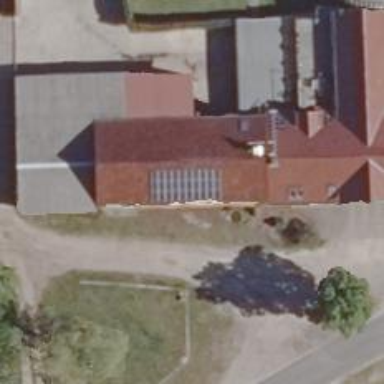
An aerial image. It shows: Solar-powered generator using photovoltaic technology. This small installation generates electricity through solar photovoltaic panels.